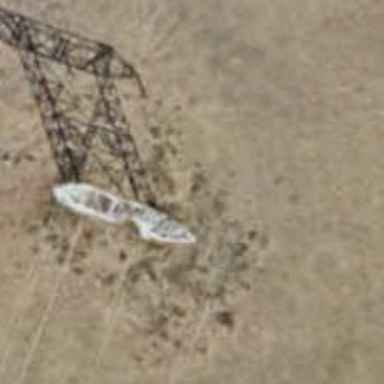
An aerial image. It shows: Power tower.